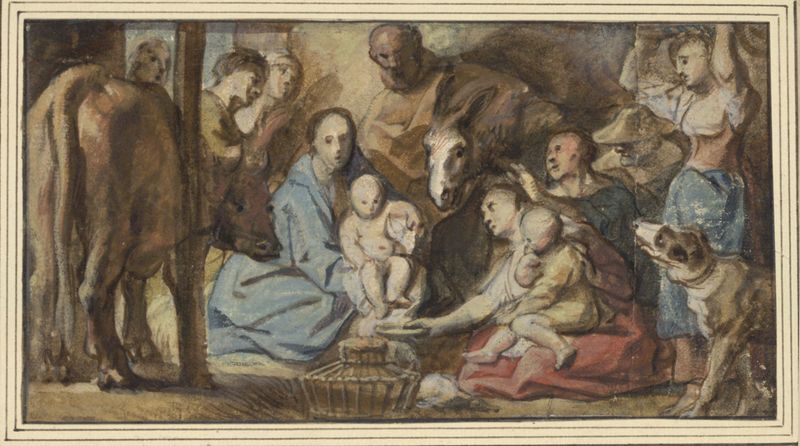
Titel: Anbetung der Hirten
Künstler: Jacob Jordaens
Standort: Wien
Institution: Albertina, Wien
Schlagwörter: blau, gemälde, nackt, umhang, aquarell, frauen, menschen, braun, frau, hut, orange, skizze, stroh, hund, rot, malerei, bart, teller, niederlande, familie, kind, esel, kinder, engel, hufe, studie, farbe, kuh, rind, baby, korb, balken, pfosten, babys, beten, christus, jesus, christlich, stall, käfig, maria, madonna, anbetung, ochse, hirten, träger, christentum, dirndl, christi, josef, joseph, geburt, krippe, kleinkinder, ochs, heilige familie, bethlehem, betlehem, drei könige, baltasar, heilge, kidner, jordaens, christkind, myhre, esesl, geischter, kripe, krippeochs